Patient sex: M
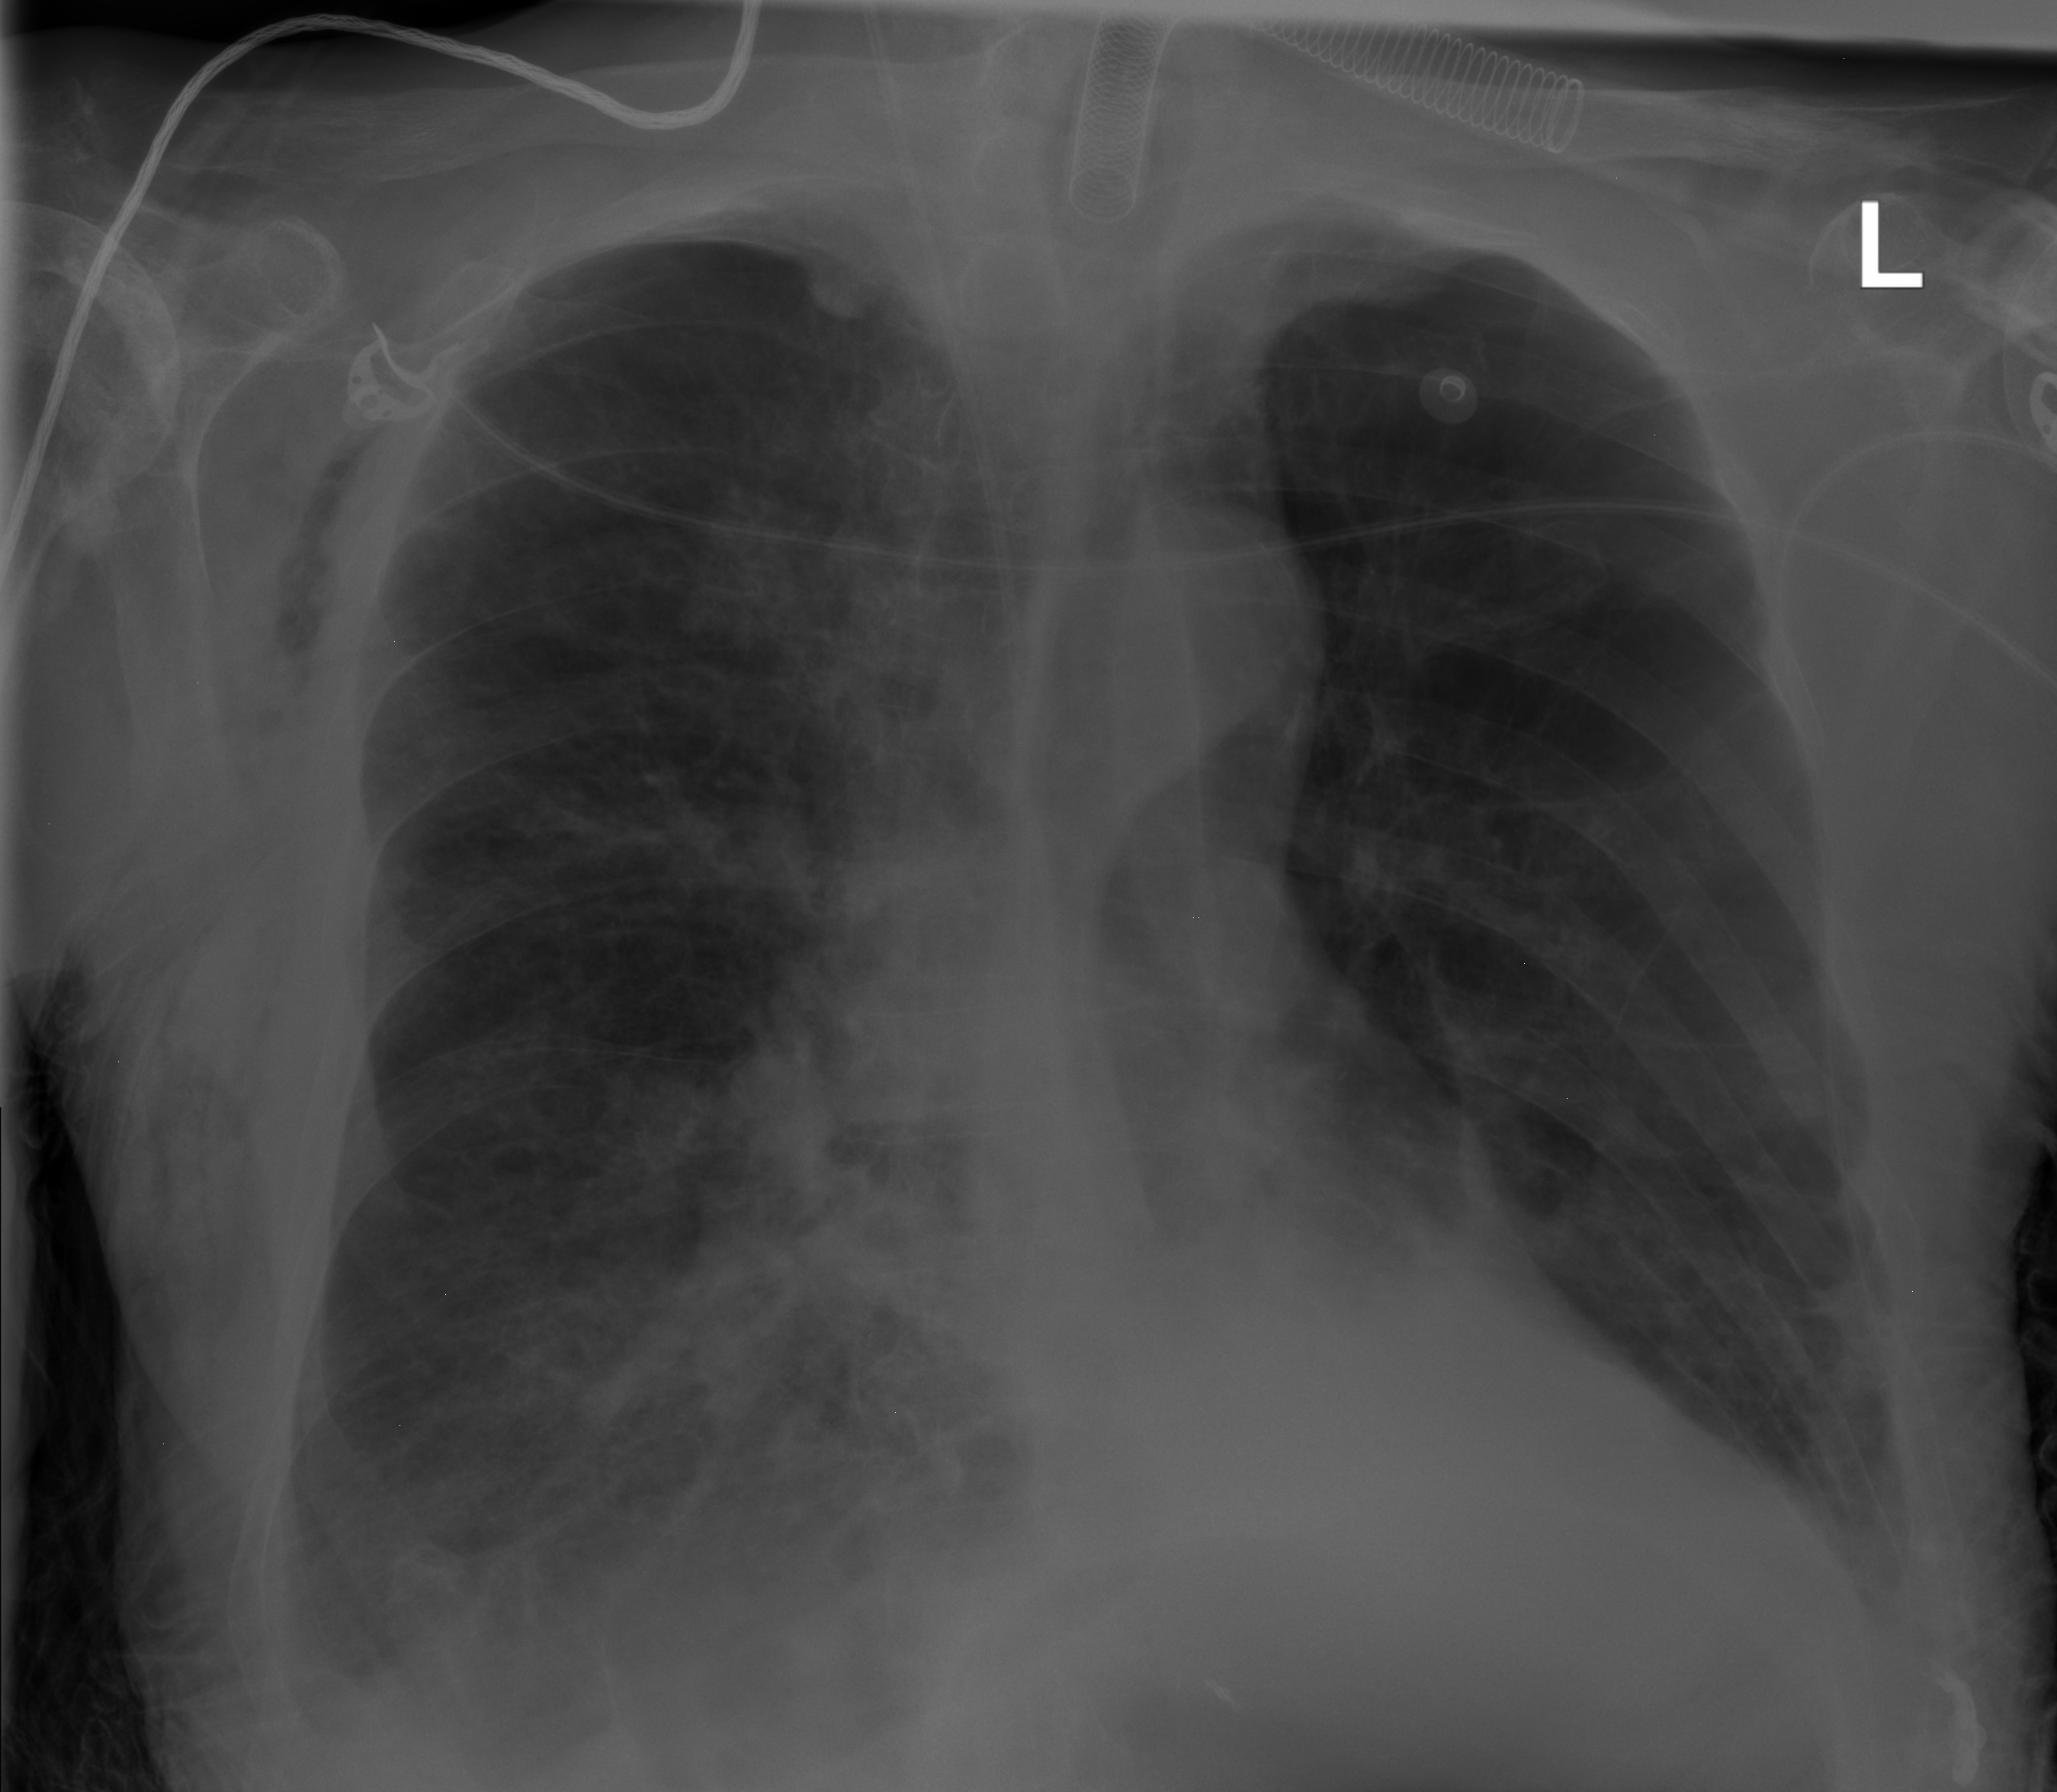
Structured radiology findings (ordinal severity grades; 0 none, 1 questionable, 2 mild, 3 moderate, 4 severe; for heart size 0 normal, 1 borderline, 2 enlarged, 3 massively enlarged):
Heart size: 0
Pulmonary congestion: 0
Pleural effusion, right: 0
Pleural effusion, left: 0
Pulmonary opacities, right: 2
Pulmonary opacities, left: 1
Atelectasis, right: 2
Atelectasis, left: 2